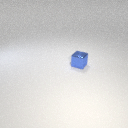
small blue metal cube